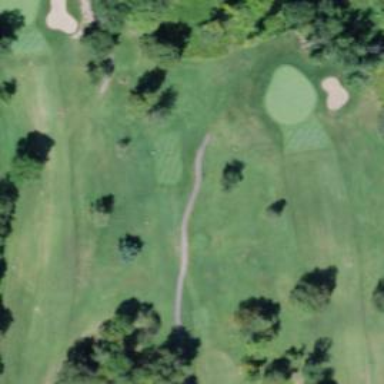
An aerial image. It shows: Grass area designated as golf tee.